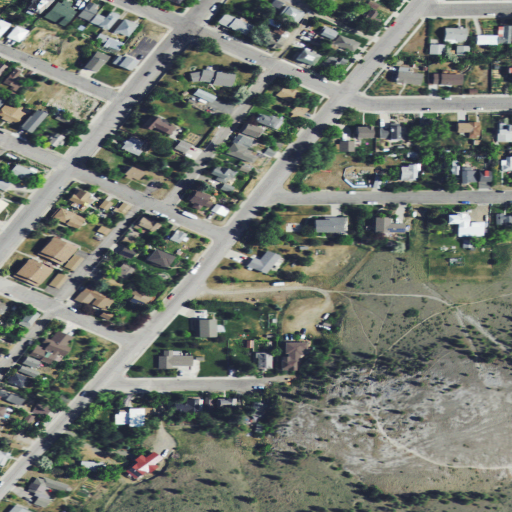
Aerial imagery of valley in Montana named Dry Gulch containing medium intensity development, low intensity development, shrub, grassland, evergreen forest, mixed forest, open development, and high intensity development